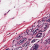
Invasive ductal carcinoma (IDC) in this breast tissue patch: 0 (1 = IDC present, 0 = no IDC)